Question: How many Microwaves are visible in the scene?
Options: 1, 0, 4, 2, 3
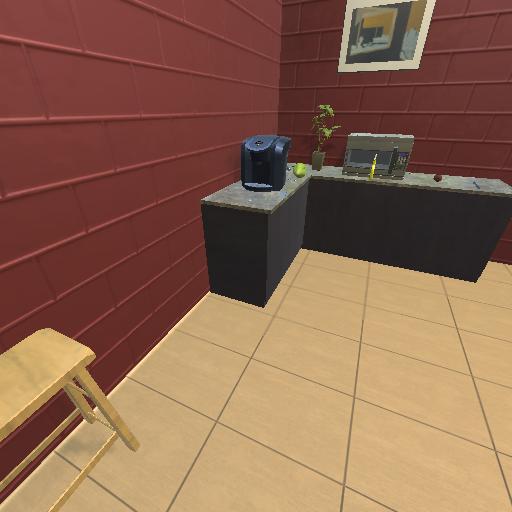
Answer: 1